Question: Does anyone know of how I can determine when the 'ContextMenu' get its placement automatically adjusted due to being too close to the edge of the screen?
My scenario is that I have a 'ContextMenu' that has 2 rounded corners and 2 square corners. When the menu opens down I round the bottom 2, and if the menu is opening upwards then I round the top 2. The problem is that I haven't found an event or property to bind to that tells me when the menu gets its direction automatically changed.
Here's some simplified sample code to try out. If you click when the window is at top of screen then menu goes down. If you move window to bottom of screen then the menu will go up.
'''
<Window x:Class="menuRedirection.Window1"
xmlns="http://schemas.microsoft.com/winfx/2006/xaml/presentation"
xmlns:x="http://schemas.microsoft.com/winfx/2006/xaml"
Title="Window1" Height="100" Width="200">
<DockPanel Name="panel" ContextMenuOpening="DockPanel_ContextMenuOpening">
<DockPanel.ContextMenu>
<ContextMenu>
<MenuItem Header="item"/>
<MenuItem Header="item"/>
<MenuItem Header="item"/>
<MenuItem Header="item"/>
</ContextMenu>
</DockPanel.ContextMenu>
<Rectangle DockPanel.Dock="Bottom" Name="menuTarget" Fill="Red" Height="10"/>
<TextBlock DockPanel.Dock="Top" Text="right click for context menu"/>
</DockPanel>
</Window>
private void DockPanel_ContextMenuOpening(object sender, ContextMenuEventArgs e)
{
ContextMenuService.SetPlacement(panel, PlacementMode.Bottom);
ContextMenuService.SetPlacementTarget(panel, menuTarget);
}
'''
---
Here's what the real application looks like so you can see my problem with needing to know to adjust my rounded corners.

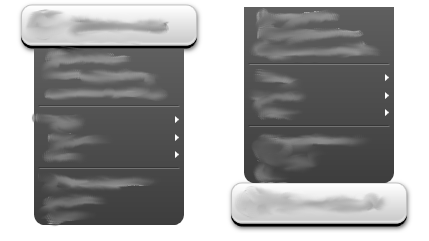
Answer: I was unable to find a true WPF solution but Justin's comment lead me down the path of experimenting with comparing the menu's location with the PlacementTarget's location.
First step was to subscribe to the contextMenu.Loaded event (this fires after layout has been processed but before it's fully visible on the screen).
'''
<ContextMenu ContextMenu.Loaded="ContextMenu_Loaded">
'''
And then when that fires I can figure out if the menu was internally switched to the alternate placement for my requested placementMode. If it was reversed then I go ahead and adjust my rounded corners accordingly.
NOTE: i initially had used getWindowRect and compared the menu Rect with the target's Rect, but found that the menu Rect was always returning the prior instance's location. To avoid this problem I now get the relevant screen's workingArea and manually see if the menu fits.
NOTE2: be sure your menu's template results in the same window height for both inverted and regular display. Otherwise, your calculation could be off since getWindowRect returns the last menu's size.
'''
void ContextMenu_Loaded(object sender, RoutedEventArgs e)
{
bool reversed = isMenuDirectionReversed(this.ContextMenu);
//existing styles are read-only so we have to make a clone to change a property
if (reversed)
{//round the top corners if the menu is travelling upward
Style newStyle = new Style(typeof(ContextMenu), this.ContextMenu.Style);
newStyle.Setters.Add(new Setter { Property = Border.CornerRadiusProperty, Value = new CornerRadius(10, 10, 0, 0) });
this.ContextMenu.Style = newStyle;
}
else
{ //since we may have overwritten the style in a previous evaluation,
//we also need to set the downward corners again
Style newStyle = new Style(typeof(ContextMenu), this.ContextMenu.Style);
newStyle.Setters.Add(new Setter { Property = Border.CornerRadiusProperty, Value = new CornerRadius(0, 0, 10, 10) });
this.ContextMenu.Style = newStyle;
}
}
'''
Evaluation method:
'''
private bool isMenuDirectionReversed(ContextMenu menu)
{
//get the window handles for the popup' placement target
IntPtr targetHwnd = (HwndSource.FromVisual(menu.PlacementTarget) as HwndSource).Handle;
//get the relevant screen
winFormsScreen screen = winFormsScreen.FromHandle(targetHwnd);
//get the actual point on screen (workingarea not taken into account)
FrameworkElement targetCtrl = menu.PlacementTarget as FrameworkElement;
Point targetLoc = targetCtrl.PointToScreen(new Point(0, 0));
//compute the location for the bottom of the target control
double targetBottom = targetLoc.Y + targetCtrl.ActualHeight;
if (menu.Placement != PlacementMode.Bottom)
throw new NotImplementedException("you need to implement your own logic for other modes");
return screen.WorkingArea.Bottom < targetBottom + menu.ActualHeight;
}
'''
Final result: